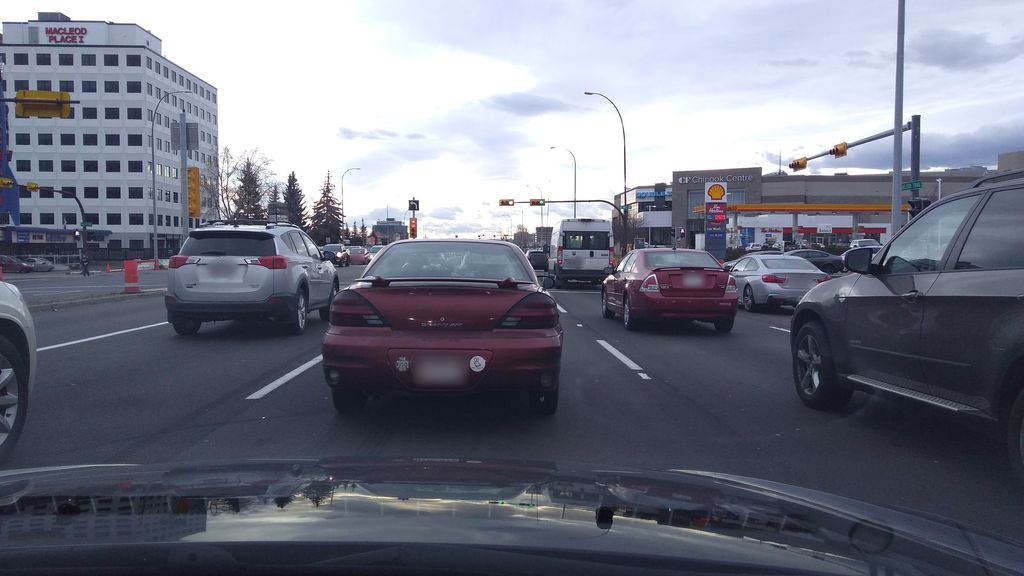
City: calgary